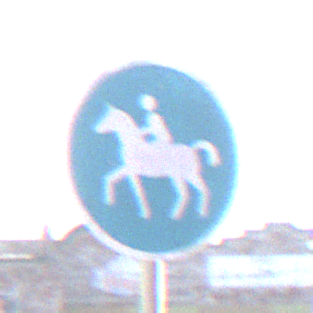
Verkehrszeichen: Reitweg
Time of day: MorningAfternoon
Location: Outdoor (Special)
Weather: PartlyCloudy
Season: NotSpecified
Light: Natural